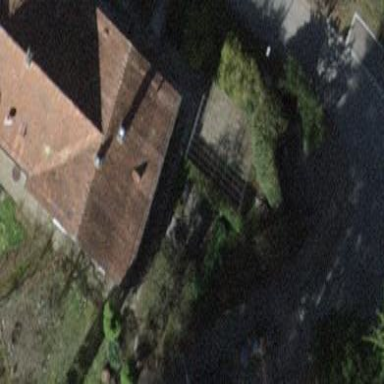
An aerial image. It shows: Building with hipped roof.